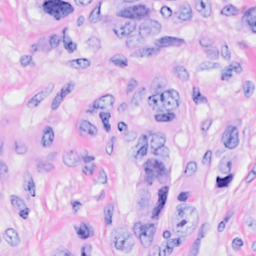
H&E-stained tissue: Breast